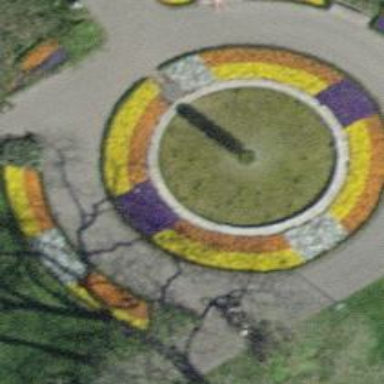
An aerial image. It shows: Beautiful fountain.